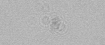
Label: camera_spot